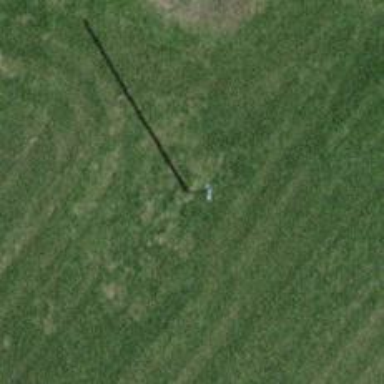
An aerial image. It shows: Minor power line with 3 cables.